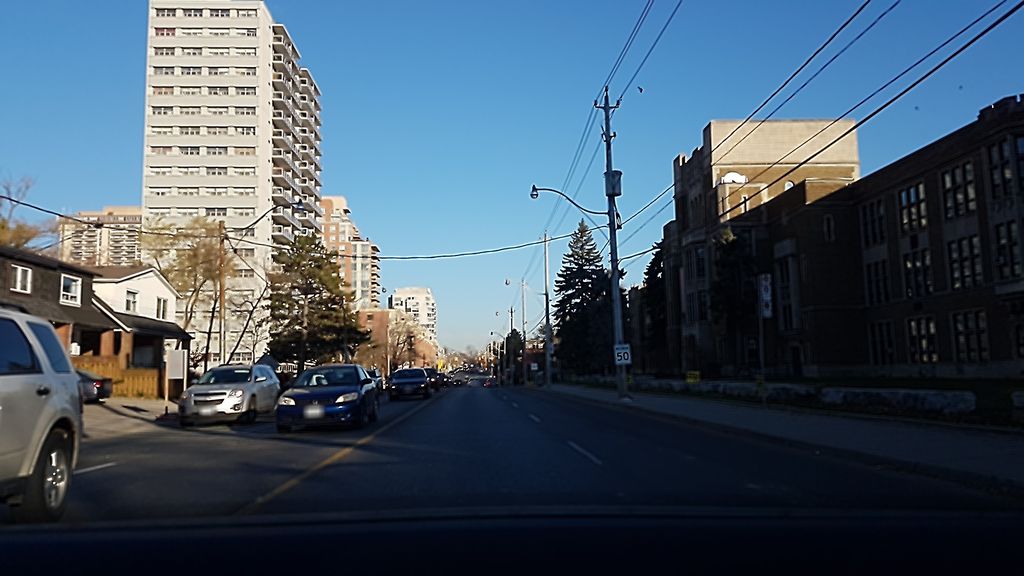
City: toronto